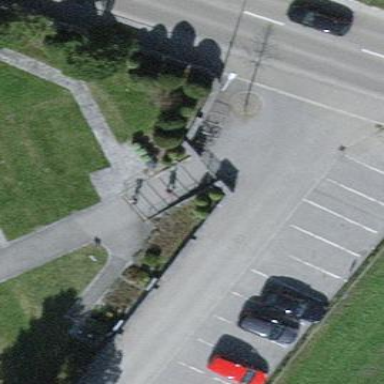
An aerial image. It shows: Parking area with surface.